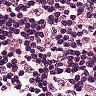
Metastatic tissue present: no